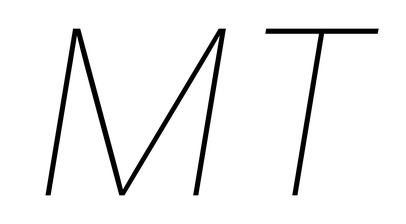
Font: Inter-Italic_Thin_Italic